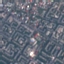
Land use / land cover: Residential